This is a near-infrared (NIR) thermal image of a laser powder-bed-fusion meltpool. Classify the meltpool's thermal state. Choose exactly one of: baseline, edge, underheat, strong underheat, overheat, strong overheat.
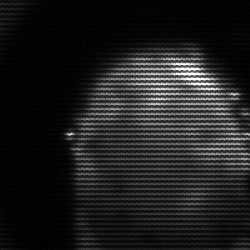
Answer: baseline